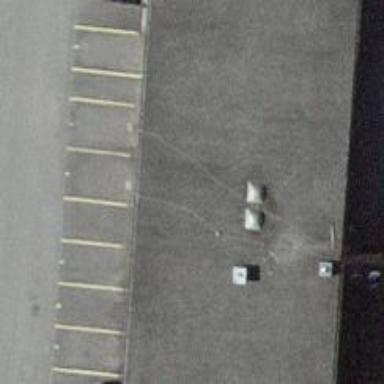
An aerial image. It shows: Industrial building.